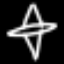
Label: airplane